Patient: sex M, age 69
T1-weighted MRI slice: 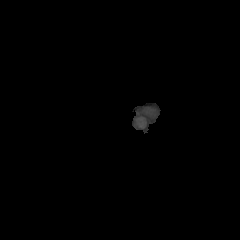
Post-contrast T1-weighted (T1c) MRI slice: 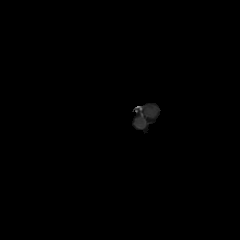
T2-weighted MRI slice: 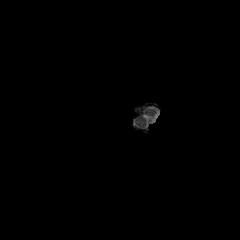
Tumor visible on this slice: no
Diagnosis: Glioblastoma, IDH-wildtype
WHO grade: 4